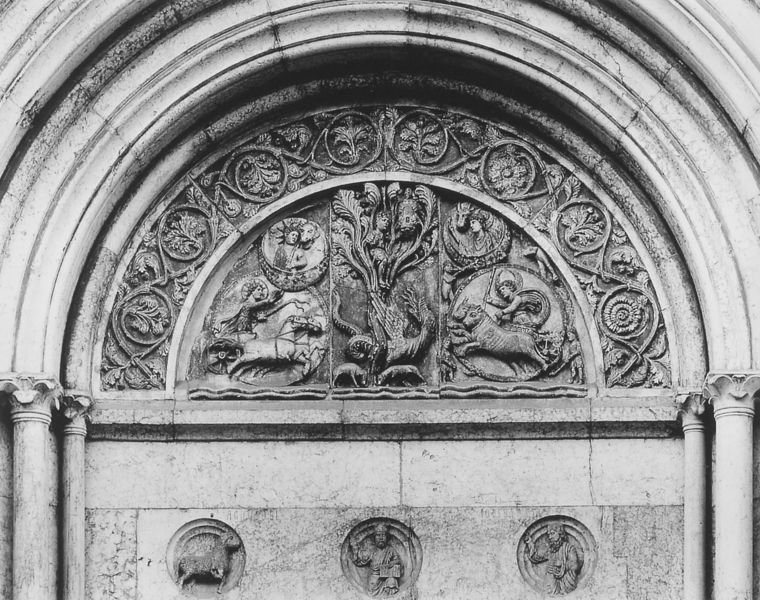
Titel: Baptisterium in Parma
Standort: Parma, Baptisterium (EU - I - Emilia-Romagna)
Schlagwörter: baum, blätter, säulen, tür, tiere, wand, stein, türbogen, pferd, pferde, reiter, rund, relief, bogen, rundbogen, wagen, bischof, foto, nische, mond, lamm, rinder, schaf, wurzel, schwarzweiß, rennen, schlange, kapitelle, portal, segen, segnen, löwe, streitwagen, bock, ochsen, stier, stiere, ziege, drache, rosetten, tympanon, pferdewagen, markus, triebe, steinbock, byzanz, phönix, jesse, ravenna, tymanon, weagen, npferde, mpnd, heilike